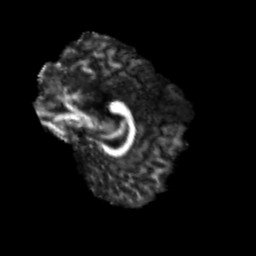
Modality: FA
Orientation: sagittal
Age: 23
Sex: male
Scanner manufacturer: siemens
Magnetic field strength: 3 T
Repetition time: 3.5 s
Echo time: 0.125 s